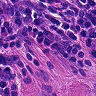
Metastatic tissue present: no